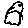
Label: bird